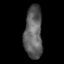
Tissue: lung
Cell type: Others
Senescence score: 0.2256
Nuclear area (px): 922
Mean DAPI intensity: 94.794